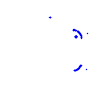
Particle: proton